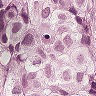
Metastatic tissue present: yes